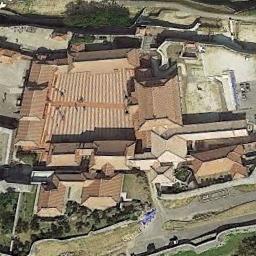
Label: palace